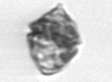
Label: Kryptoperidinium_triquetrum